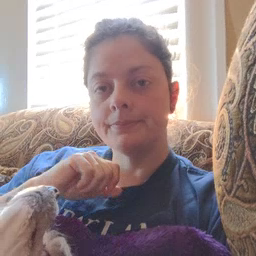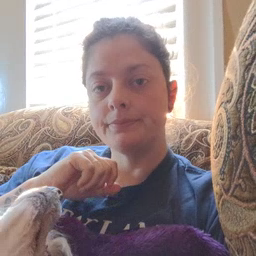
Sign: penny